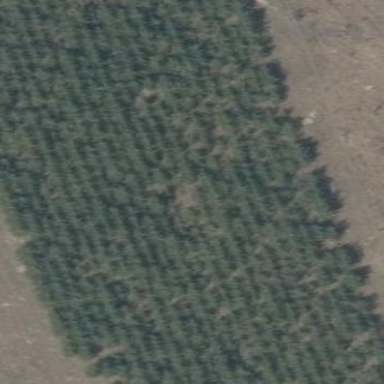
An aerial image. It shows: Forest area.